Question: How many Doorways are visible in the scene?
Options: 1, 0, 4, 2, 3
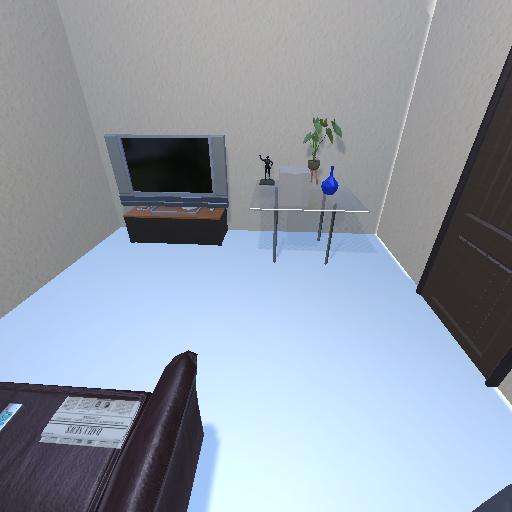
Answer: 1